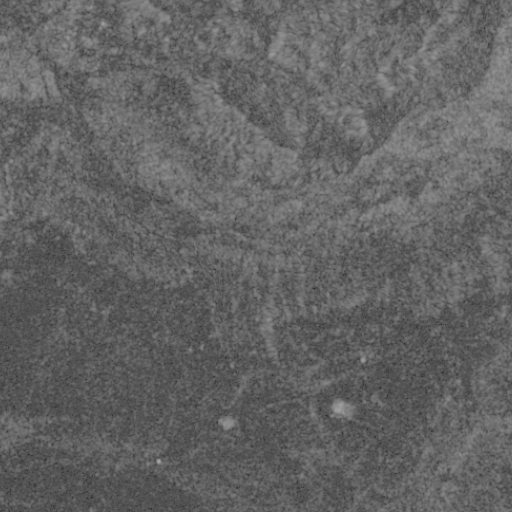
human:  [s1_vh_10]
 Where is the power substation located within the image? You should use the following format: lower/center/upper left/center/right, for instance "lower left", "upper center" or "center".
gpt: The power substation is located in the lower right of the image.
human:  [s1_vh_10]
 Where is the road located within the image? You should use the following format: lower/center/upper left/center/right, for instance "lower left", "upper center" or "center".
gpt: There is no road in the image.

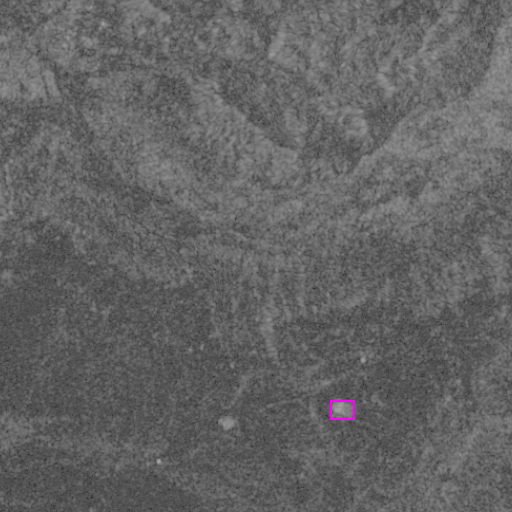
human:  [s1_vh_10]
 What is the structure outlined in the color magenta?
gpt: The structure outlined in magenta is a power substation.
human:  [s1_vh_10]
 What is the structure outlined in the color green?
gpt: There is no green outline.